一年级 · 算术
根据百数表的排列, 在下面的空格中填上合适的数。

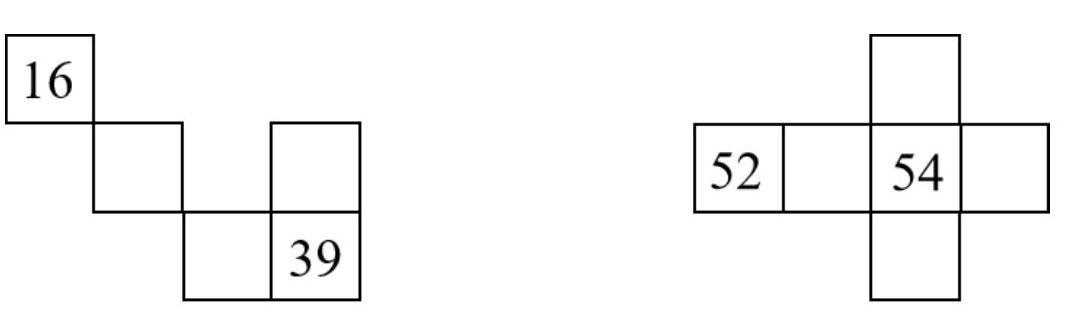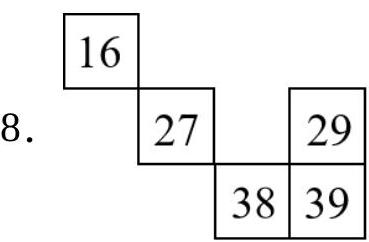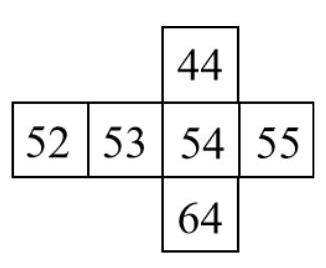
答案: 解